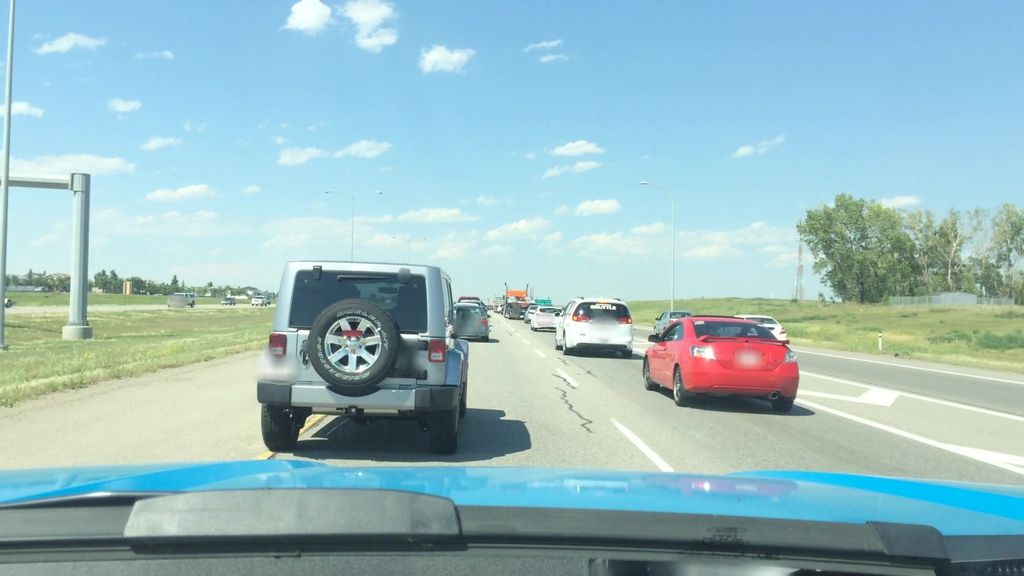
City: calgary